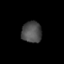
Tissue: lung
Cell type: Others
Senescence score: 0.2131
Nuclear area (px): 413
Mean DAPI intensity: 78.656